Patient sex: F
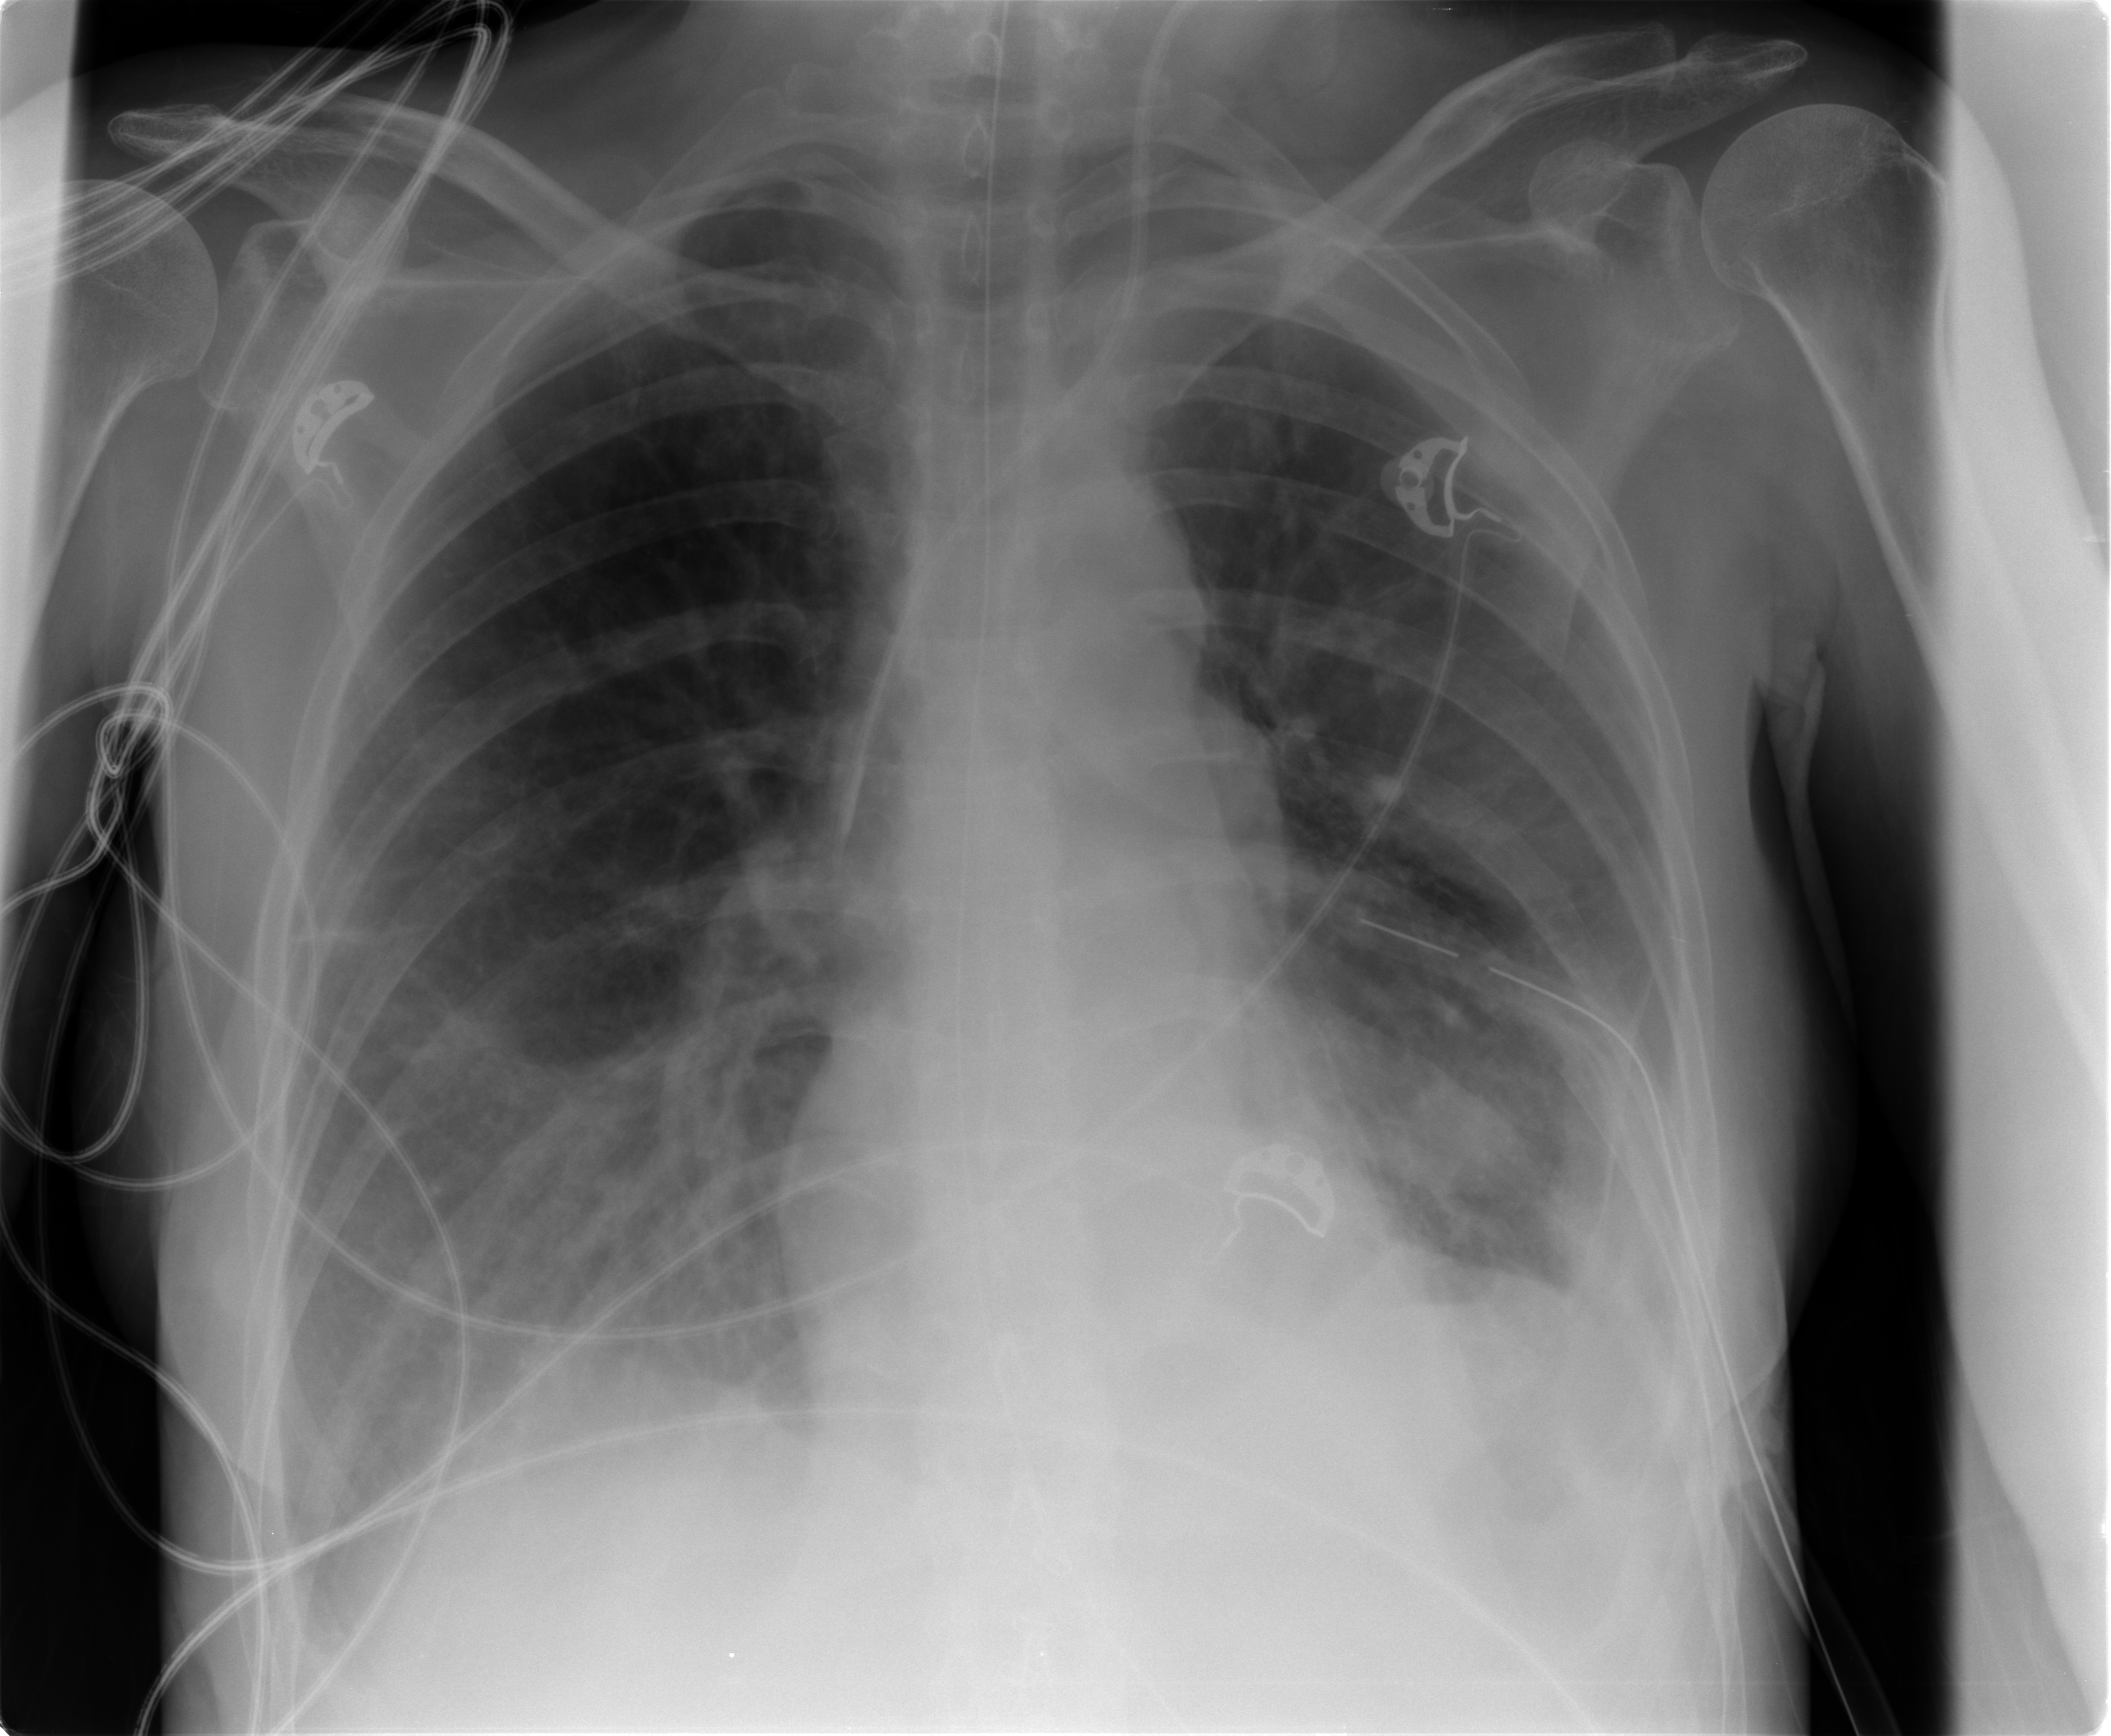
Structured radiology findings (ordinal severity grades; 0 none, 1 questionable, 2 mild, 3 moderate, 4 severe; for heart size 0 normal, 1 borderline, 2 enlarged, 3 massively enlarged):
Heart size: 0
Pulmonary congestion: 0
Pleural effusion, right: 2
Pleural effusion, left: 2
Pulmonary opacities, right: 0
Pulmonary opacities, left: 0
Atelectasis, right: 2
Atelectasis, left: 2